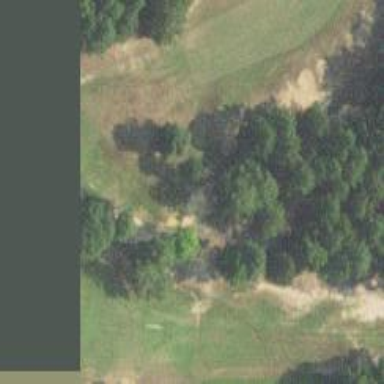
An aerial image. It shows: Service road designated as golf cart path.